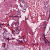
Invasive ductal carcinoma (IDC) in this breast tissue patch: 0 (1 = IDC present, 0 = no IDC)